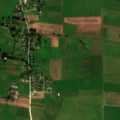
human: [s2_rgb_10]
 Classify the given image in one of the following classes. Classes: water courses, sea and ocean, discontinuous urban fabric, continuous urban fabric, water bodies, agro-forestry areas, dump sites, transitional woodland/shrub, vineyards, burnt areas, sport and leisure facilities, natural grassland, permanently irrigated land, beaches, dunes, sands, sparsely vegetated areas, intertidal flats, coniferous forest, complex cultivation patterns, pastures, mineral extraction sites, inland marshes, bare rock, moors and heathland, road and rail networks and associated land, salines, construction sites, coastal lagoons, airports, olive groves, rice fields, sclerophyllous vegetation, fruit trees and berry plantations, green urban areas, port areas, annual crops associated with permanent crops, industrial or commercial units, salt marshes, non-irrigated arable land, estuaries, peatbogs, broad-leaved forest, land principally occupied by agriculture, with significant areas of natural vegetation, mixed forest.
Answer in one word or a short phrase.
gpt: discontinuous urban fabric, non-irrigated arable land, pastures, complex cultivation patterns